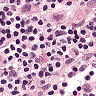
Metastatic tissue present: yes